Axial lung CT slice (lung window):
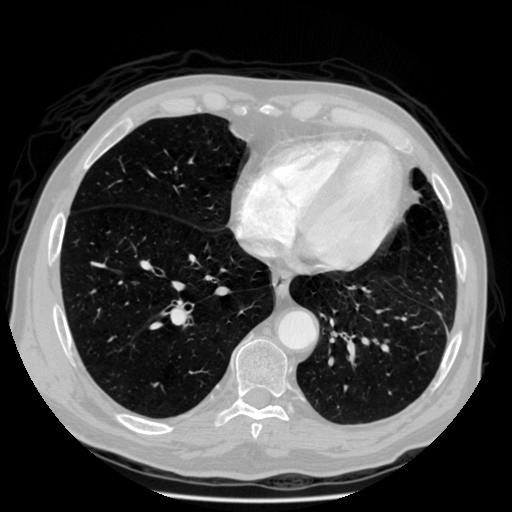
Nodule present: no